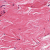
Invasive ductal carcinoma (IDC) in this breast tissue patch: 0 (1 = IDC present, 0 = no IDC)